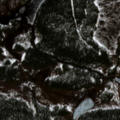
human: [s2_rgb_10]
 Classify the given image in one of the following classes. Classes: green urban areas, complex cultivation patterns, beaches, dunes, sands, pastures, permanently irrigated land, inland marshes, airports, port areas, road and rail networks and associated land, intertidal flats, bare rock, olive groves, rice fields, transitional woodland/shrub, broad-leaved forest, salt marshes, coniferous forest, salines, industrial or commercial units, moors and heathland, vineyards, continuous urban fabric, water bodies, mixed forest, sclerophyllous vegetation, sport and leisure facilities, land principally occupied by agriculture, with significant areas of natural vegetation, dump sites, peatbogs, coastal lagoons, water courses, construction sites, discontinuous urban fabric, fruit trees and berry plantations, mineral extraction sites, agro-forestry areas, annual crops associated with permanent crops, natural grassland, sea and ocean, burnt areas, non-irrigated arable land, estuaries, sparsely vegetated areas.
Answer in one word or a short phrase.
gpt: coniferous forest, transitional woodland/shrub, peatbogs